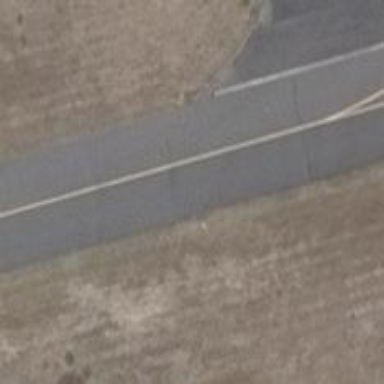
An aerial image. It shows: Taxiway edge illuminated for aviation.